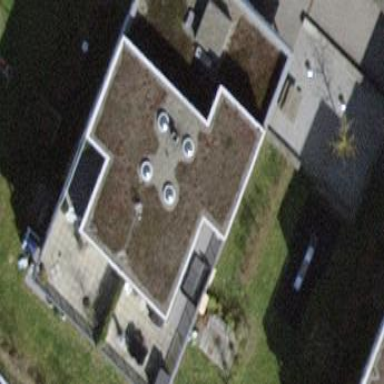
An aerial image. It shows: Building with flat roof.